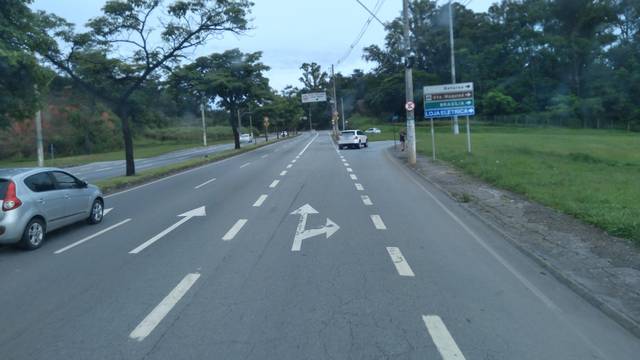
Region: Brazil
Coordinates: -19.887, -43.969